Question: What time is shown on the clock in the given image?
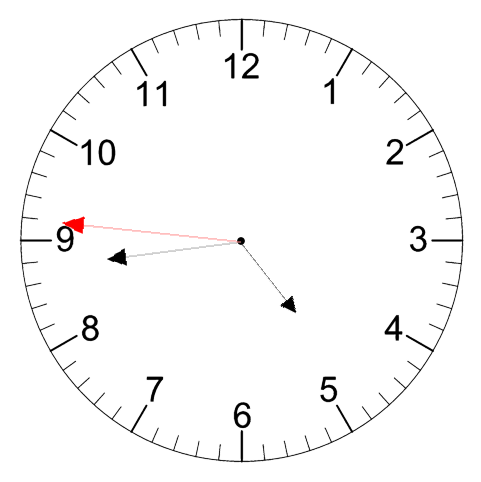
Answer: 04:43:46